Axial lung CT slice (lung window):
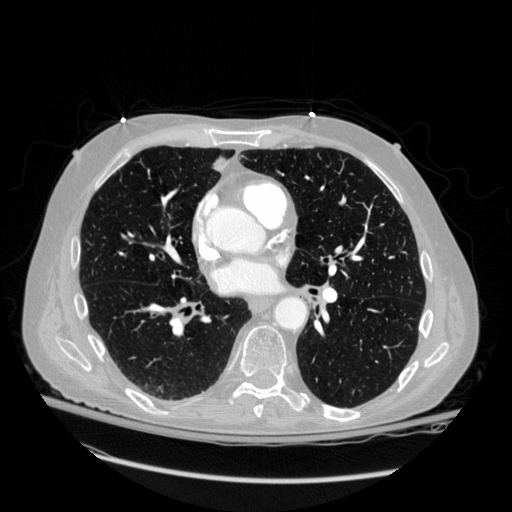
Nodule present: no